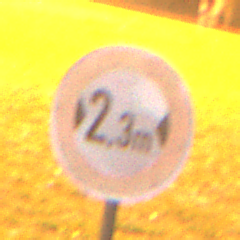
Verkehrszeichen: TatsaechlicheBreite2Komma3
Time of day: Night
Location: Outdoor (Suburban)
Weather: PartlyCloudy
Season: NotSpecified
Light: Artificial